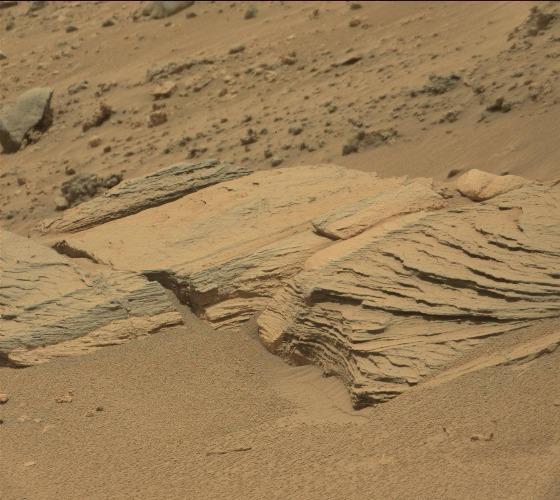
Terrain classes present: Bedrock, Gravel / Sand / Soil, Rock